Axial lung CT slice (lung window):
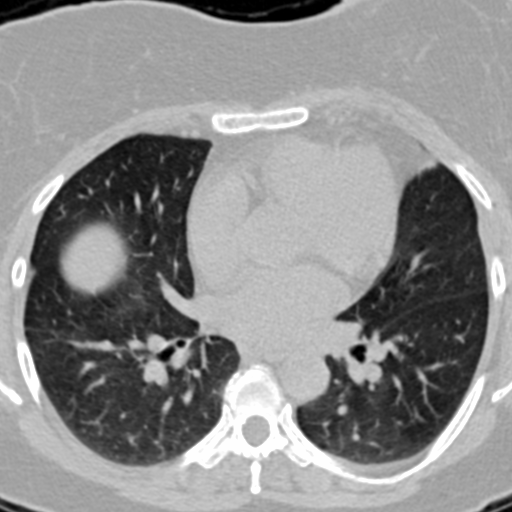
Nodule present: no